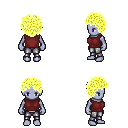
a pixel art fantasy rpg character, female body template, dark elf, purple skin, maroon sleeveless shirt, metal pants, gold curly afro hairstyle, four views (front, back, left, right), 2x2 character sprite sheet, small pixel art, hard edges, no anti-aliasing